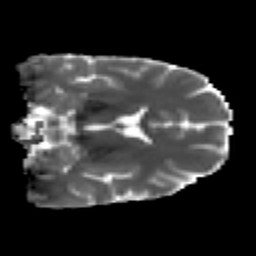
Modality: MD
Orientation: coronal
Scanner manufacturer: ge
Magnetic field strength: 3 T
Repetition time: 7.98 s
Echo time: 0.0701 s